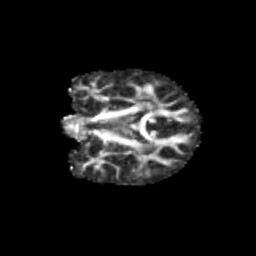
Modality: FA
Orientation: coronal
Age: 12
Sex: female
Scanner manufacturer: siemens
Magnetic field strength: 3 T
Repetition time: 3.8 s
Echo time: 0.07 s